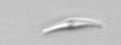
Label: pennate